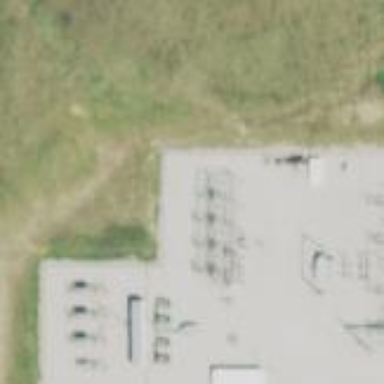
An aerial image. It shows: Distribution level power substation surrounded by fence.